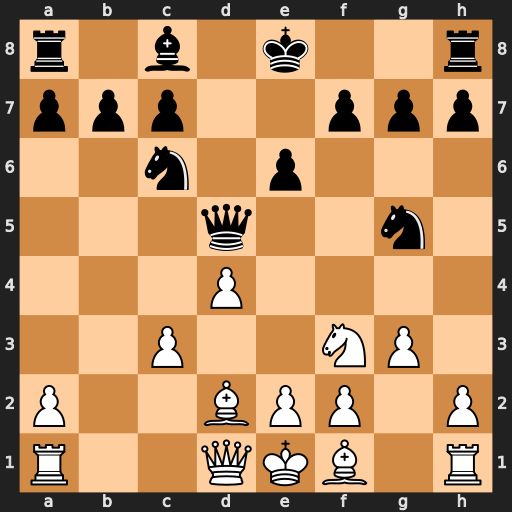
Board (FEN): r1b1k2r/ppp2ppp/2n1p3/3q2n1/3P4/2P2NP1/P2BPP1P/R2QKB1R
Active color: w
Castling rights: KQkq
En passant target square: -
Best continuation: Bxg5